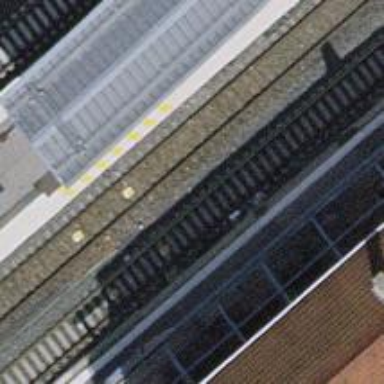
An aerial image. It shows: Railway stop with public transport stop position.